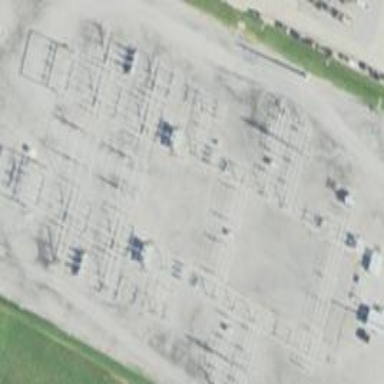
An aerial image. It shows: Outdoor power substation surrounded by fence.